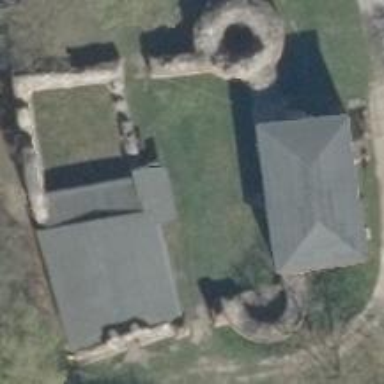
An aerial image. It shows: Historic castle building.